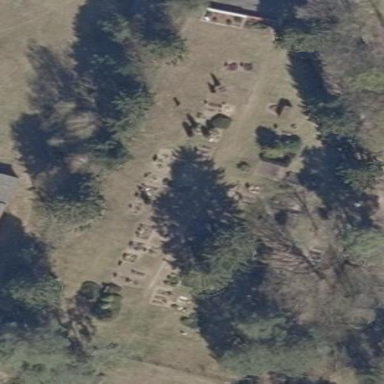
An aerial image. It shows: Fence surrounding cemetery.